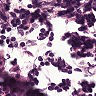
Metastatic tissue present: no